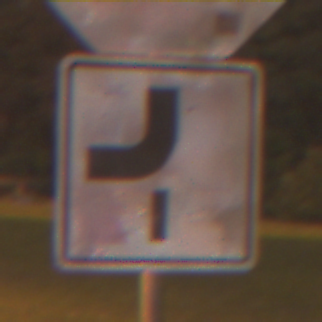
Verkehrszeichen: VerlaufVorfahrtsstrasse7
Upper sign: Stop
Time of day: Night
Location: Outdoor (Suburban)
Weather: PartlyCloudy
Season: NotSpecified
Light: Artificial